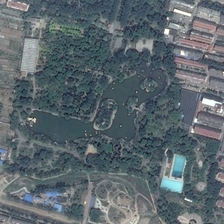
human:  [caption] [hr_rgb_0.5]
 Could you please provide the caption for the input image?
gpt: this peaceful park with a pond sits next to a dense residential area .

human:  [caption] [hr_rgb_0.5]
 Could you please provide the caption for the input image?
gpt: the park with forest and a lake with mid lake island is betweeen two neighborhoods .

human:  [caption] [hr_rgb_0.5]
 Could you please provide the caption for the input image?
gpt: there are some ponds with boats and two swimming pools in the park  beside some apartment buildings .

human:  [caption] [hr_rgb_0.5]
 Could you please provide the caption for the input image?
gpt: the park with a lake is next to farmlands and buildings with red roofs .

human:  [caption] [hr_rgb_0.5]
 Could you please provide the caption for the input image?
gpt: some buildings are near a park with many green trees and a pond .